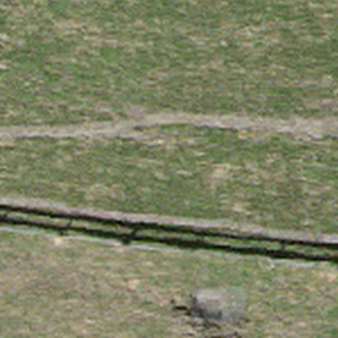
Label: other